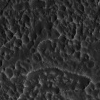
Atmospheric dust classification: not_dusty